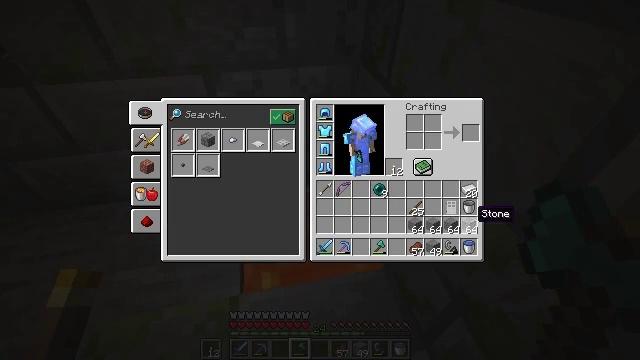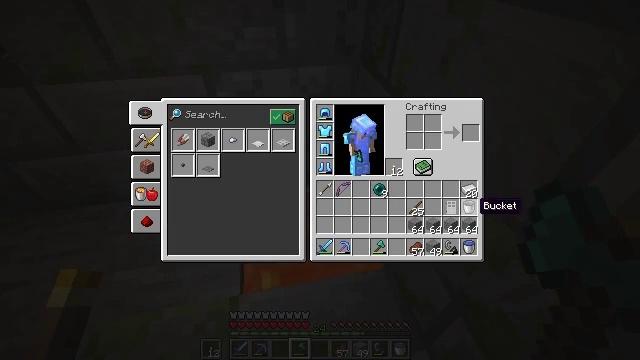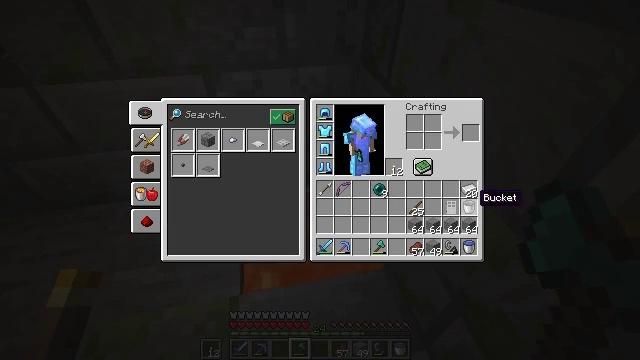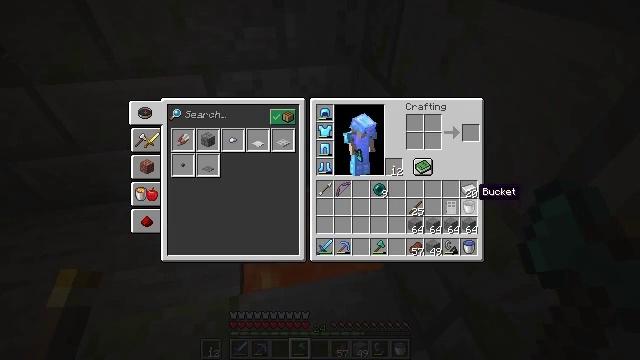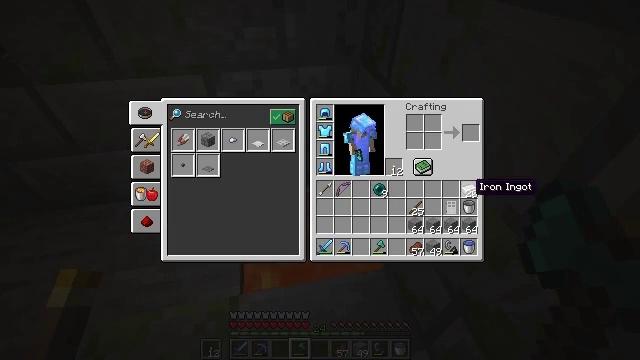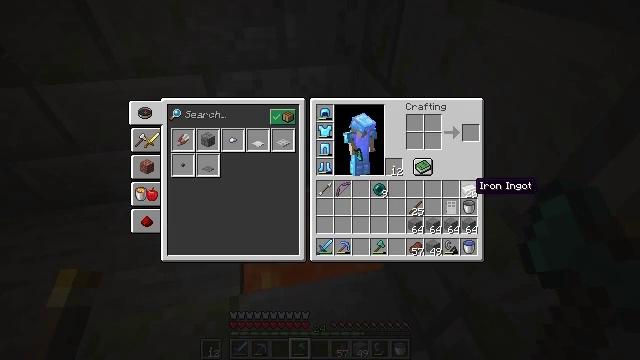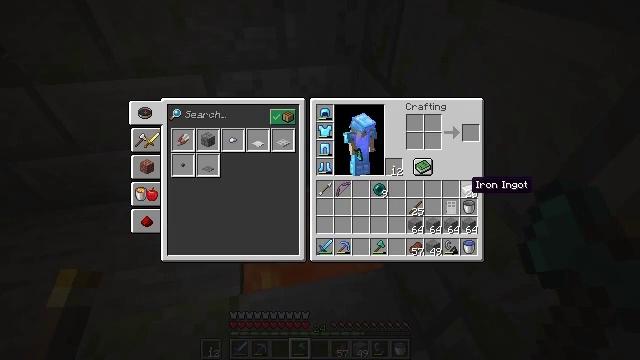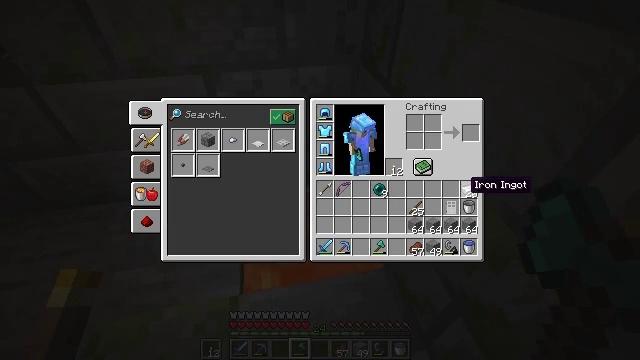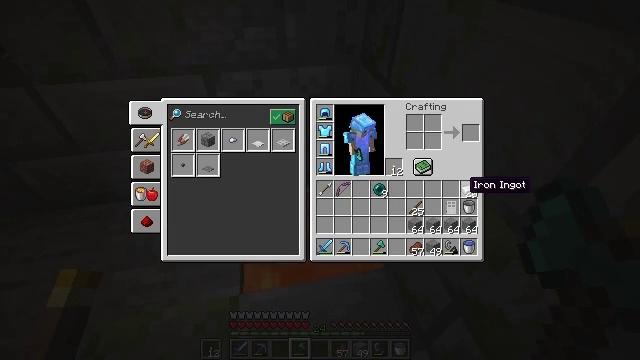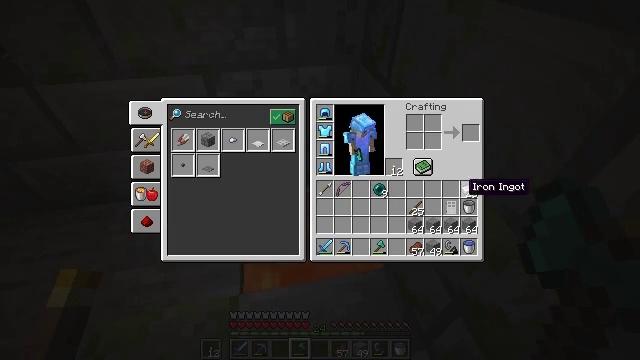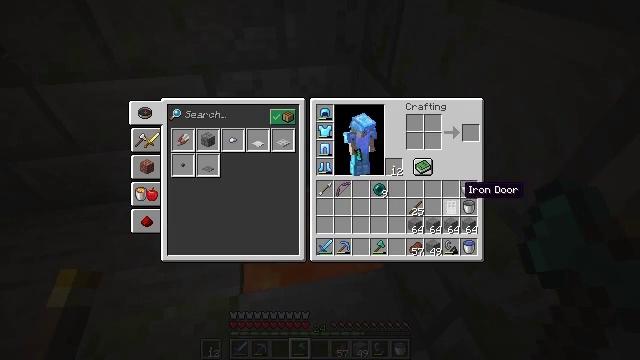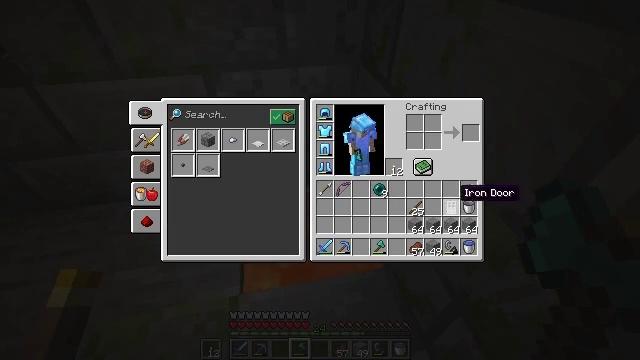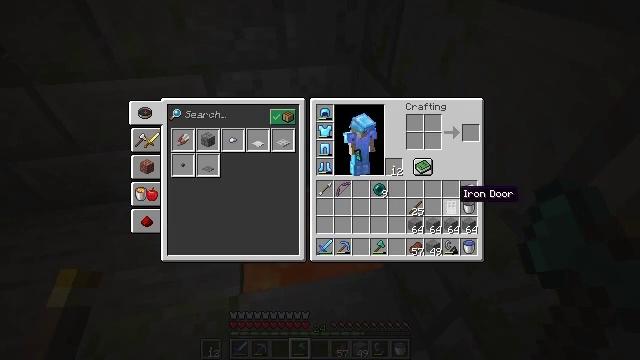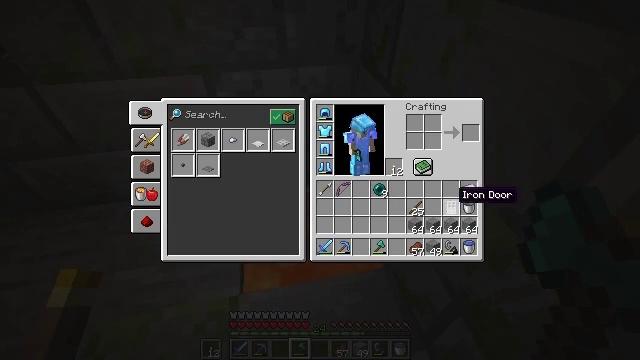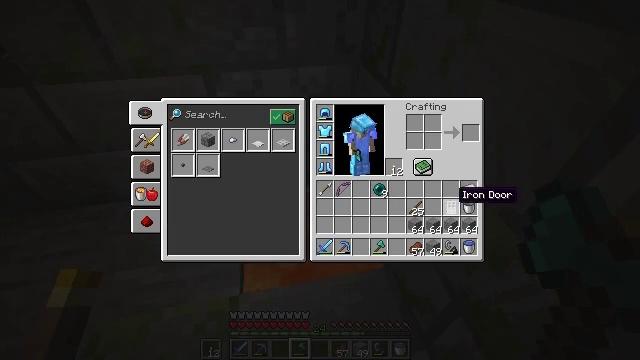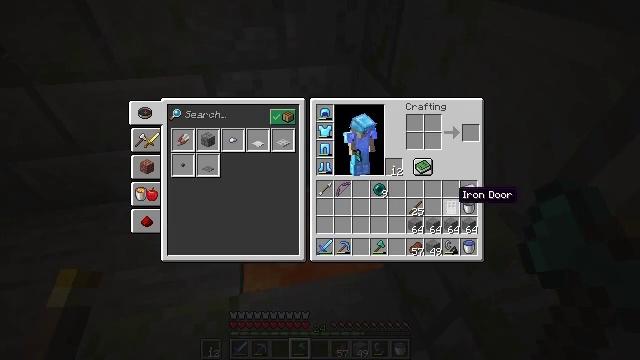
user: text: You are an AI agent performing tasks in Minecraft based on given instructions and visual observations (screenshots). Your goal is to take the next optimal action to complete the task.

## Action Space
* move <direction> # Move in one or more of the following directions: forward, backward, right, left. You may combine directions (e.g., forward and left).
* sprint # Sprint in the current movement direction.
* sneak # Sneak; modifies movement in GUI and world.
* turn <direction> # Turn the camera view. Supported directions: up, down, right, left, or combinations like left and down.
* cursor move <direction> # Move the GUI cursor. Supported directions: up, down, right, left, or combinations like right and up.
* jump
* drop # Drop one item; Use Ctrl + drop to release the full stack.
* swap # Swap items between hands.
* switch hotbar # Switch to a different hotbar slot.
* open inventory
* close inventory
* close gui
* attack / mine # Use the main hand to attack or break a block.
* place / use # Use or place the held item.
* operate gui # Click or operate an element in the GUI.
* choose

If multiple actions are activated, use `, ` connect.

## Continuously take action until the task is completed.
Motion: motion action
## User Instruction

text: Drop an iron door.
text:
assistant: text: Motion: turn up
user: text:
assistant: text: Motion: turn up
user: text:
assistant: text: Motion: no_op
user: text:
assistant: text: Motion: no_op
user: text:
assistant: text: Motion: no_op
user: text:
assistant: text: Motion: no_op
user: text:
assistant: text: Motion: no_op
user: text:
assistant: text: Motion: no_op
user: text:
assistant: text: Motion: no_op
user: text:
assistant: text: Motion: no_op
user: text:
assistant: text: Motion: no_op
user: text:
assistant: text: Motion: no_op
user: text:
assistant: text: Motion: no_op
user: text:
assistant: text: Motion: no_op
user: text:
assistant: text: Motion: no_op
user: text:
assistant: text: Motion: drop
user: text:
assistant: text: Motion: drop
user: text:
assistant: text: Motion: drop
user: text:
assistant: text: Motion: no_op
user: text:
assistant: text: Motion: no_op
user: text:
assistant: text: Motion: no_op